Interaction volume radius: 5 \u00c5
Interaction volume height: 10 \u00c5
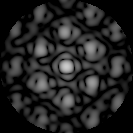
Disorder parameter: 0.3975